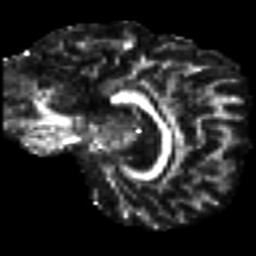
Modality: FA
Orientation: sagittal
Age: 22
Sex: female
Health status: healthy
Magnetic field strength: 3 T
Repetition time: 8.4 s
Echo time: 0.0926 s